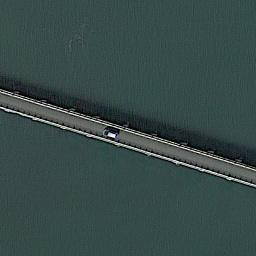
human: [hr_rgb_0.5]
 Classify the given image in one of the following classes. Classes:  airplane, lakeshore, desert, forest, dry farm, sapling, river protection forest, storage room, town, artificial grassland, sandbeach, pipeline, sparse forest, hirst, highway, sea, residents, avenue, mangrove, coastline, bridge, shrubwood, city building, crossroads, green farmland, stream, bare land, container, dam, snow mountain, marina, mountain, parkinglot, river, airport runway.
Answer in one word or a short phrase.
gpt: bridge